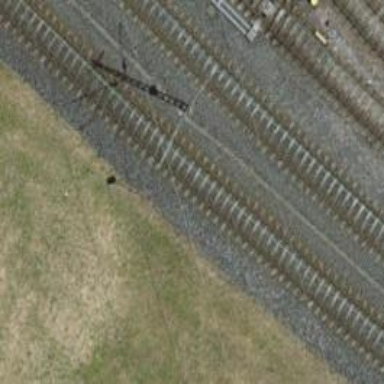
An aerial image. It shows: Railway signal.